Question: So I have a UISegmentedControl with custom backgroundImage.. Here's how I set it up:
'''
UISegmentedControl * segmentedCtrl = [[UISegmentedControl alloc] initWithFrame:CGRectMake(0, 0, 178, 30)];
[segmentedCtrl setSegmentedControlStyle:UISegmentedControlStyleBar];
[segmentedCtrl setTintColor:[UIColor clearColor]];
[segmentedCtrl setSegmentedControlStyle:UISegmentedControlStyleBezeled];
[segmentedCtrl insertSegmentWithImage:[UIImage imageNamed:@"btn-home-down.png"] atIndex:0 animated:NO];
.....
[segmentedControl setImage:[UIImage imageNamed:@"btn-home.png"] forSegmentAtIndex:0];
[segmentedControl setImage:[UIImage imageNamed:@"btn-popular.png"] forSegmentAtIndex:1];
[segmentedControl setImage:[UIImage imageNamed:@"btn-my-photos.png"] forSegmentAtIndex:2];
[segmentedControl setImage:[UIImage imageNamed:@"btn-places.png"] forSegmentAtIndex:3];
[segmentedControl setImage:[UIImage imageNamed:@"btn-my-likes"] forSegmentAtIndex:4];
'''
Now the issue is this:

If you see closely between the segment image, on the divider line at the bottom I sort of have a white dot. All of my images are set to square.. why is this and how can I eliminate this?
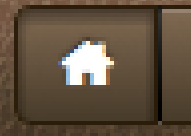
Answer: Maybe you could get a UIImageView with only one pixel colored in with the color that the white pixel should be. Then you could placed it on top of the white pixel. This probably isn't the best way of doing this, but it works.
Hope this helps.